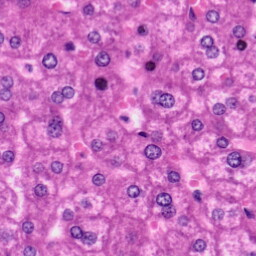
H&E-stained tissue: Liver